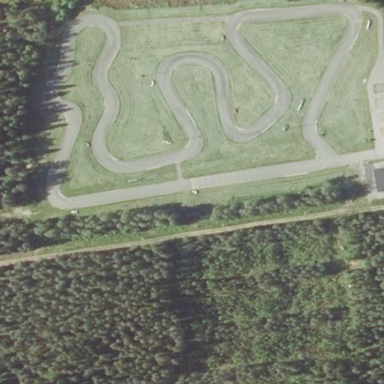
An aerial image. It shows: Sports centre with karting facilities.